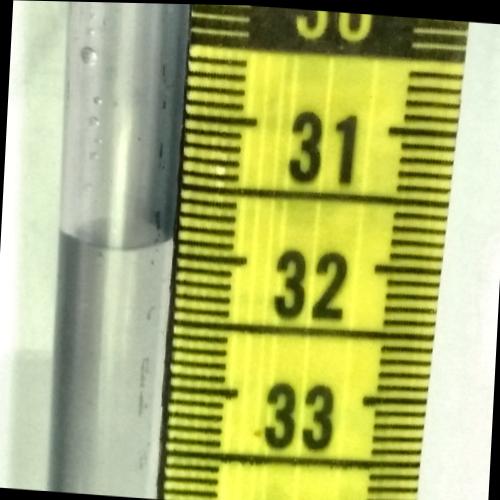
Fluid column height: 31.9 cm